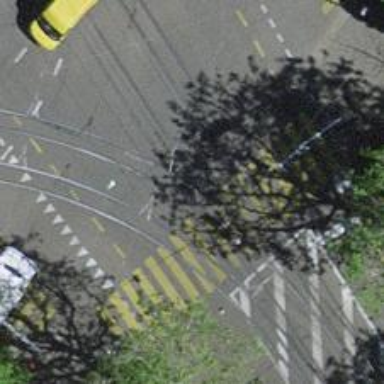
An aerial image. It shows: Railway crossing.